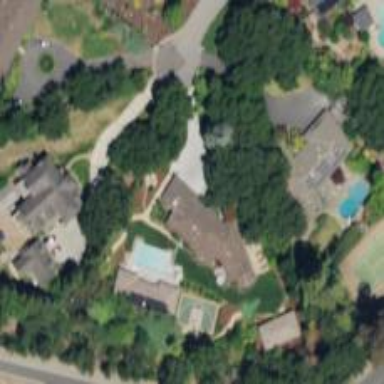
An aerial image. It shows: Driveway.